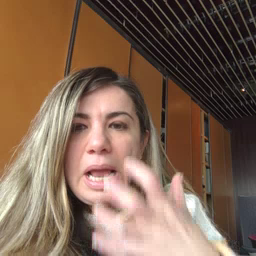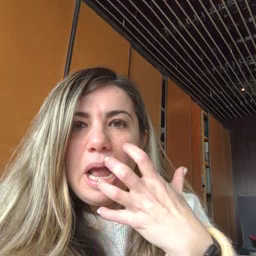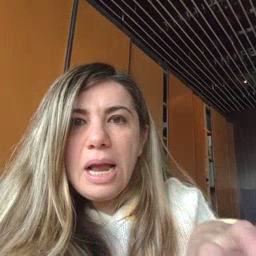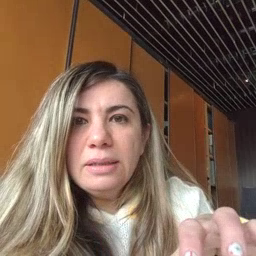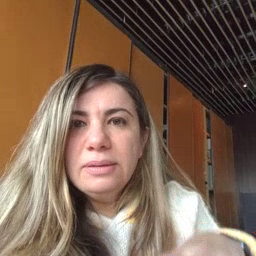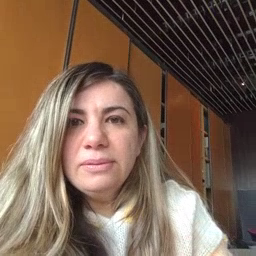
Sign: hot